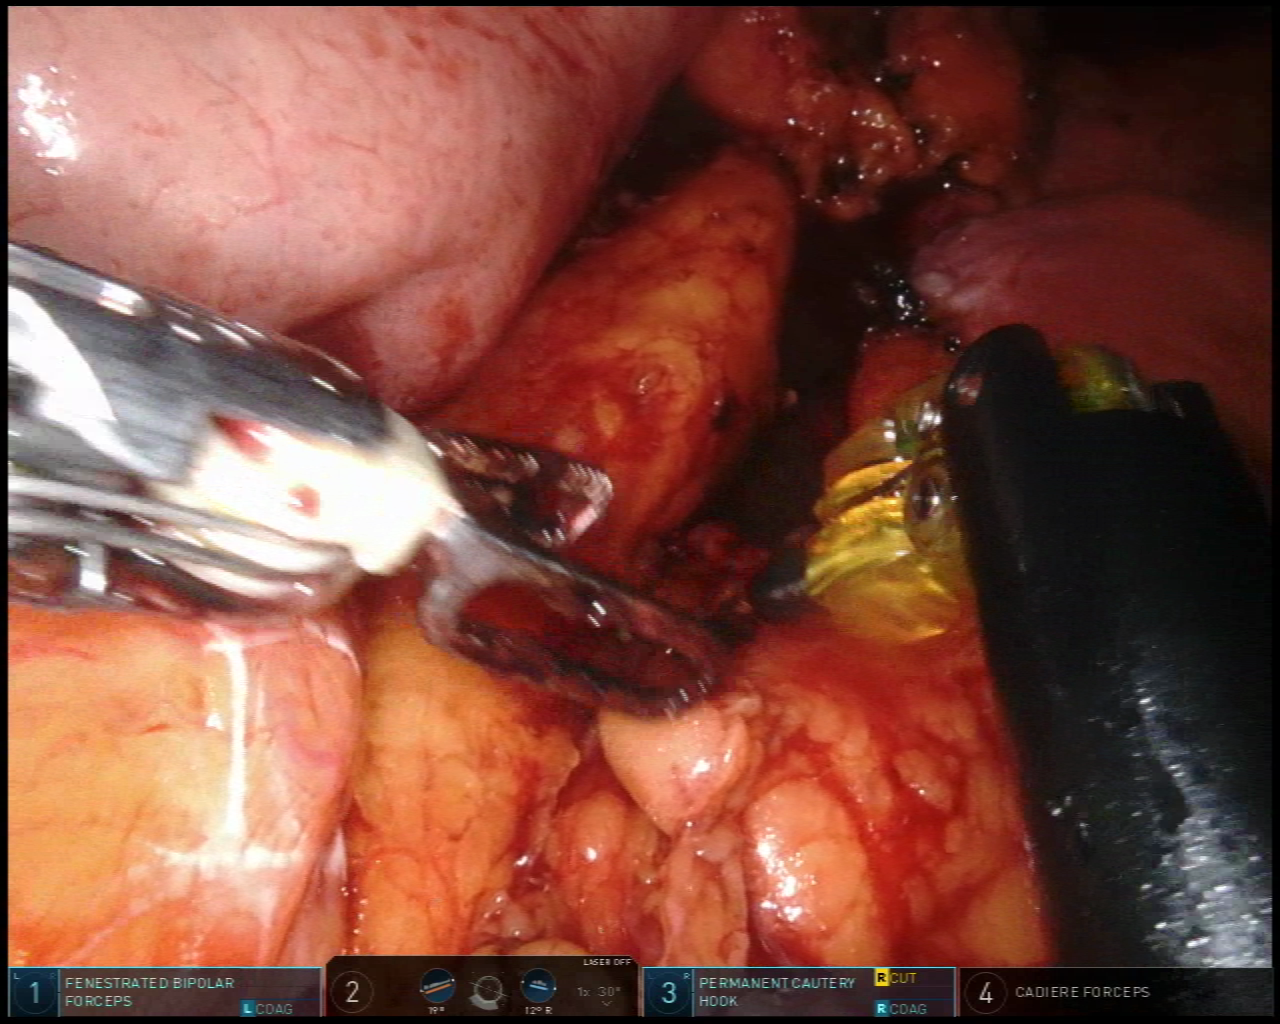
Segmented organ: stomach
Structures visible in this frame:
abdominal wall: no
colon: no
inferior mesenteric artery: no
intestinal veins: no
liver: no
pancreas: yes
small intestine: no
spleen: no
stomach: yes
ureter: no
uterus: no
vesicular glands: no